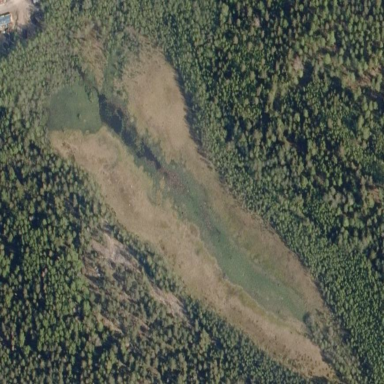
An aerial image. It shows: Marshy wetland area.